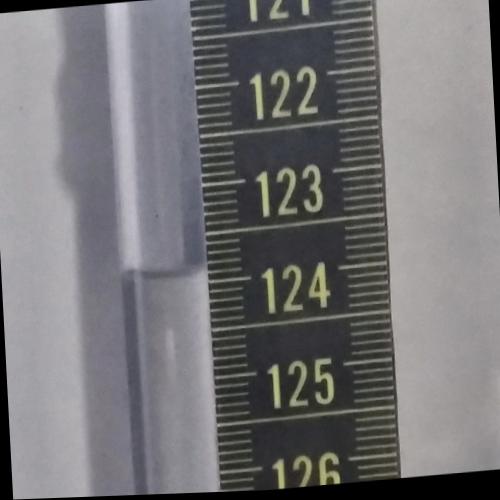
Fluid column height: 123.9 cm